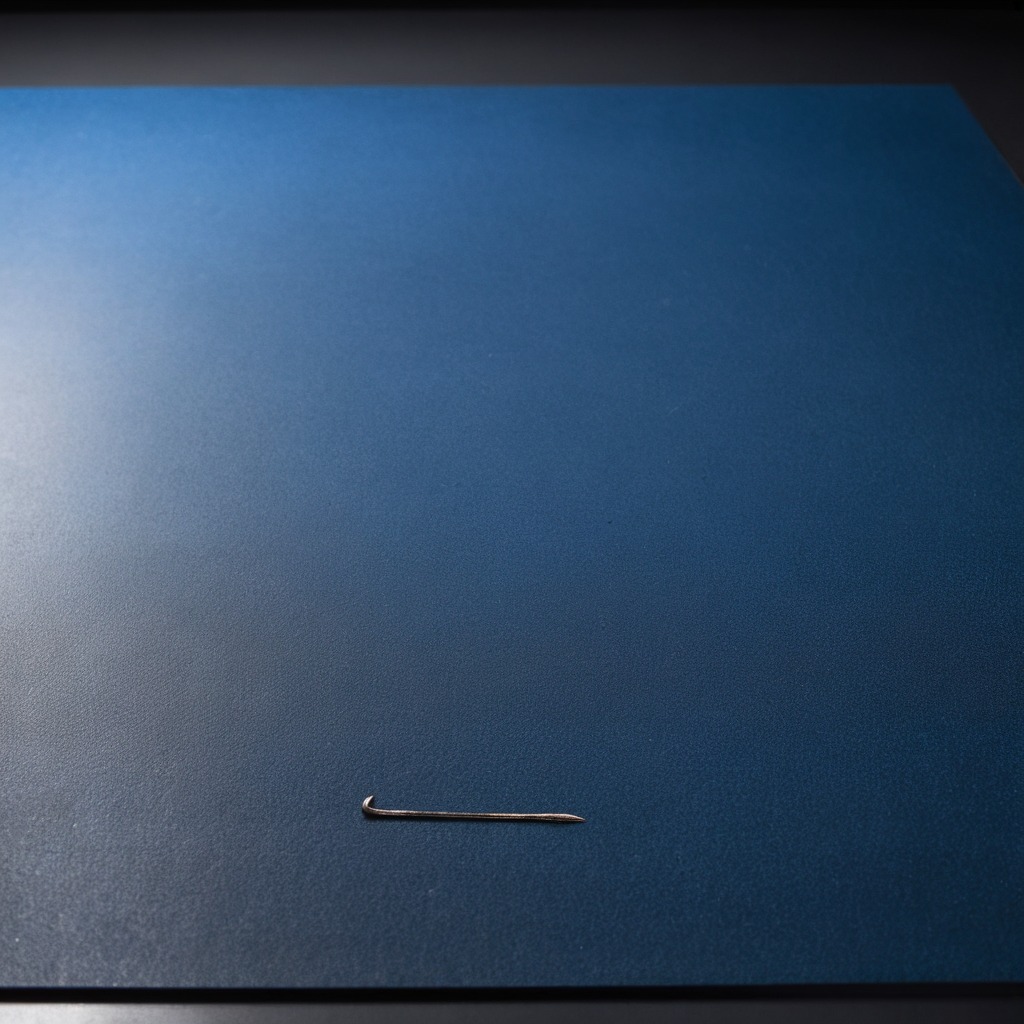
A nail is lying on the clean granite tabletop covered with a blue rubber mat inside a workshop under bright overhead lighting crisp shadows high clarity worn but beneath the mat